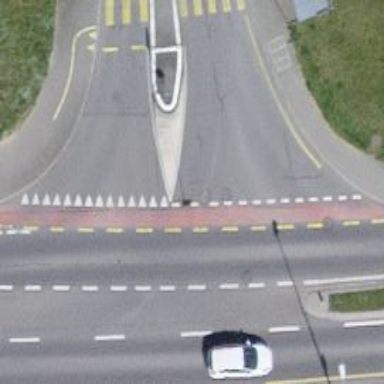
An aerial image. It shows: Cycleway.